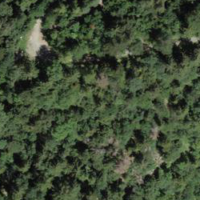
EUNIS habitat code: 44
Species observed at this site:
Veronica chamaedrys
Minois dryas
Argynnis paphia